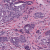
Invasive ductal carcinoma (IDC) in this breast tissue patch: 1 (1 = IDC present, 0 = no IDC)